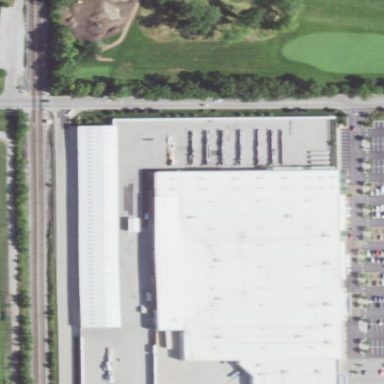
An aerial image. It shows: Retail building.